Question: I have a simple jquery voting system where users click a heart icon and a value is updated with the amount of likes the post currently has. That works fine, but I want to display the updated value in another link instead. Example:

The function:
'''
$(function() {
$(".fav").click(function() {
var id = $(this).attr("id");
var dataString = 'id='+ id ;
var parent = $(this);
$(this).fadeOut(300);
$.ajax({
type: "POST",
url: "/ajax/post_like.php",
data: dataString,
cache: false,
success: function(html) {
parent.html(html);
parent.fadeIn(300);
}
});
return false;
});
});
'''
How the HTML looks like:
'''
<a href="#" class="post-reaction pull-right fav" id="{$p->pid}"><i class="fa fa-heart"></i></a>
<a href="#" class="post-reaction pull-right"><i class="fa fa-retweet"></i></a>
<a href="#" class="post-reaction notes pull-right">{$p->notes}</a>
'''
How can I achieve this? I'm still in the process of learning javascript. Any help appreciated!
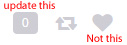
Answer: If all you're looking to do is increment it by 1 you can add this to your success:
'''
var val = parseInt($(".notes").text());
$(".notes").text(val+1);
'''
Otherwise, if the return from your AJAX, "html", is the number you want to use just replace
'''
parent.html(html);
'''
with
'''
$(".notes").text(html);
'''
Based on your comment, try this:
'''
parent.parent().find(".notes").text(html);
'''
This will get the closest 'notes' (presumably the one you want to update) and change it's text.